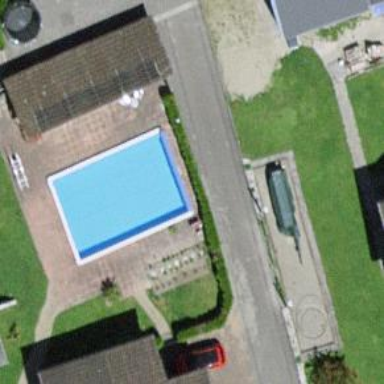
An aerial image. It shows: Swimming pool located in leisure land.